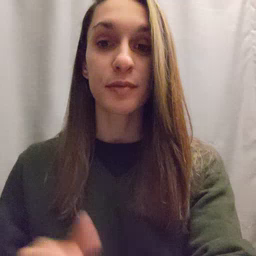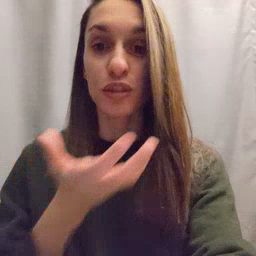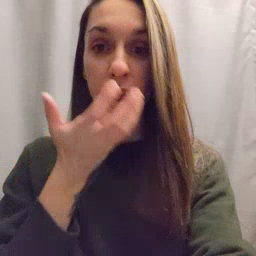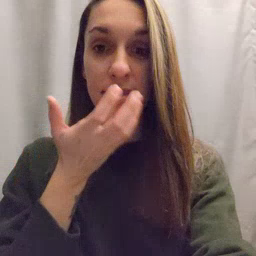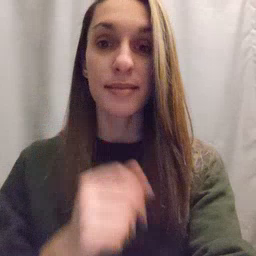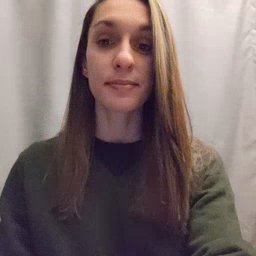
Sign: grass